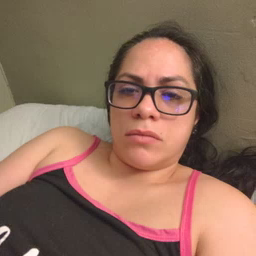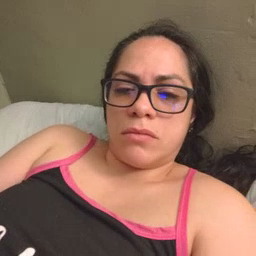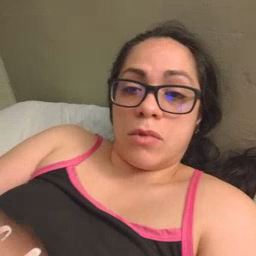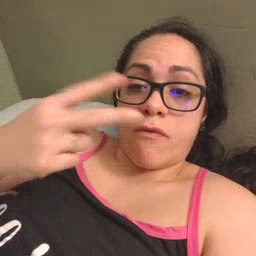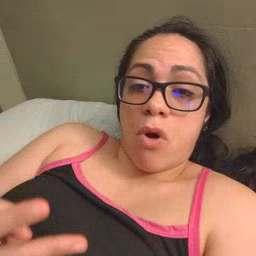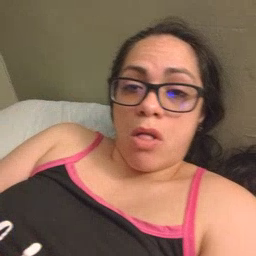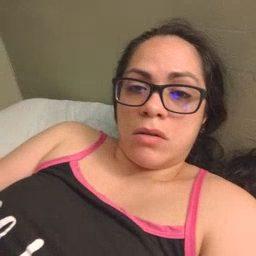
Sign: fall